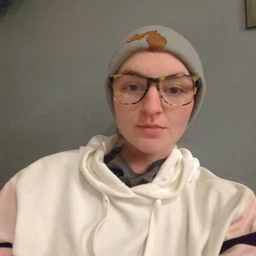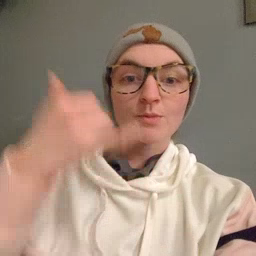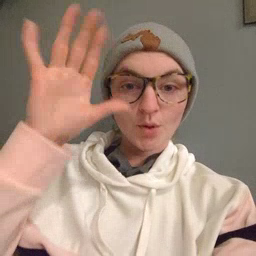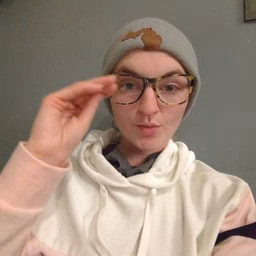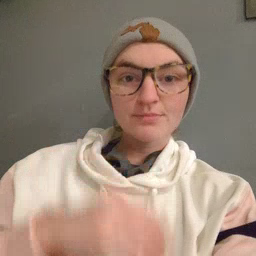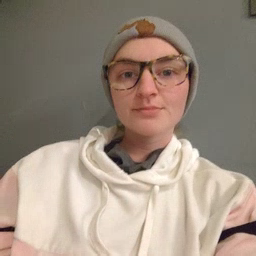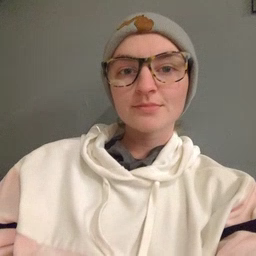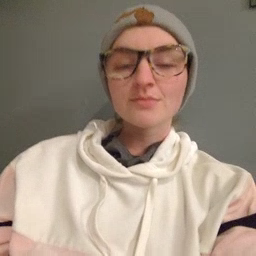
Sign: cowboy